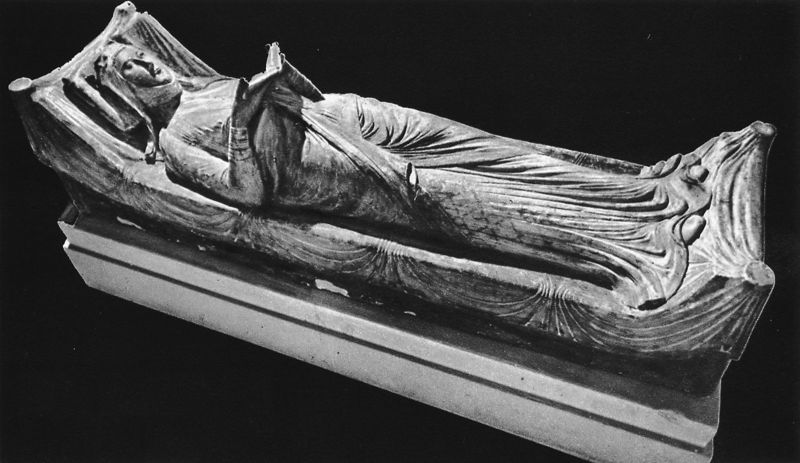
Titel: Gisants der Plantagenets
Standort: Fontevrault (EU - F)
Schlagwörter: hand, frau, marmor, schwarz, weiss, schleier, schleiher, arm, falten, gesicht, stein, kirche, gewand, stoff, skulptur, statue, füße, kissen, lesen, bett, faltenwurf, plastik, liegend, foto, buch, nonne, friedhof, sarg, gotisch, grab, mittelalter, königin, gothik, sakral, grabmal, monument, sarkophag, verheiratet, grabplatte, ursula, liest, gebende, jfalten